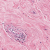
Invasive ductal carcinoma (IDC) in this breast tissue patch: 0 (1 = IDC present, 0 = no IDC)